Interaction volume radius: 5 \u00c5
Interaction volume height: 15 \u00c5
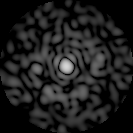
Disorder parameter: 0.7896